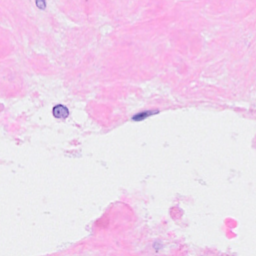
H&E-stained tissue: Breast